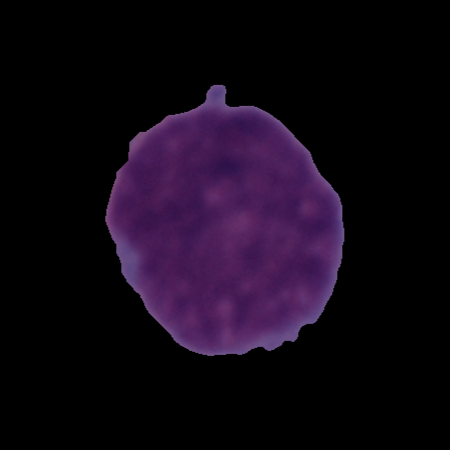
Label: healthy